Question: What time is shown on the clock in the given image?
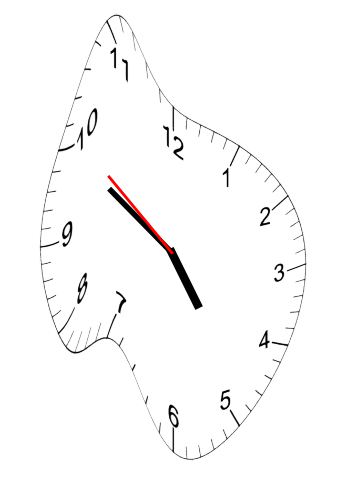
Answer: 04:49:51